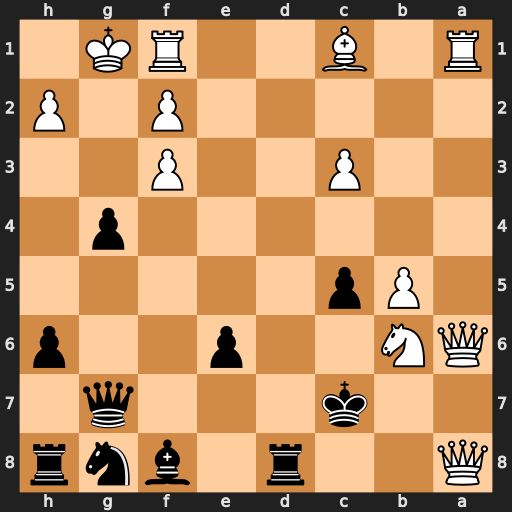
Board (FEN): Q2r1bnr/2k3q1/QN2p2p/1Pp5/6p1/2P2P2/5P1P/R1B2RK1
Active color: b
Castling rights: -
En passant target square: -
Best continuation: gxf3+ Bg5 Qxg5+ Kh1 Qg2#